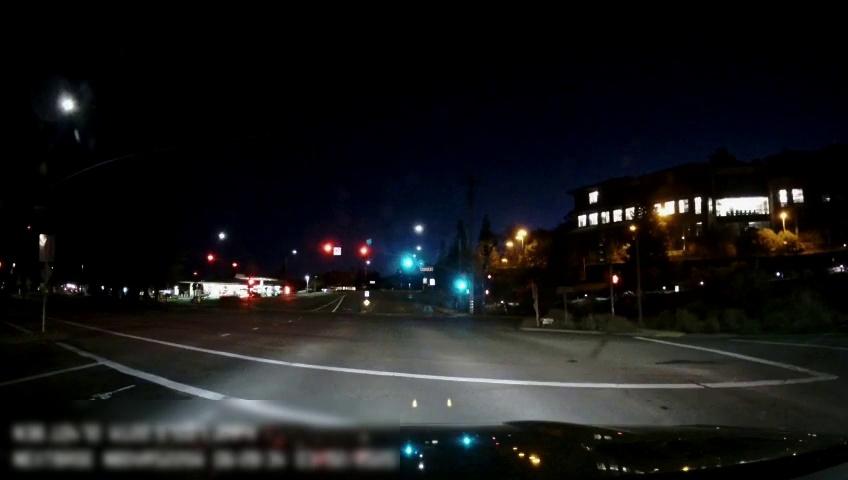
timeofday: Night
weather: Cloudy
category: Drivable Space
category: Lanes | Current Lane
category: Lanes | Alternate Lane
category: Lanes | Opposite Lane
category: Lanes | Opposite Lane
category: Traffic | Lights
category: Traffic | Lights
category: Traffic | Lights
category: Traffic | Lights
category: Traffic | Lights
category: Traffic | Lights